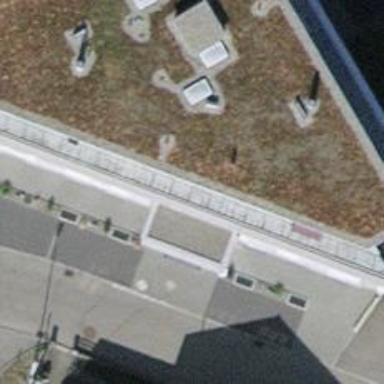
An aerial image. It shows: Government office.